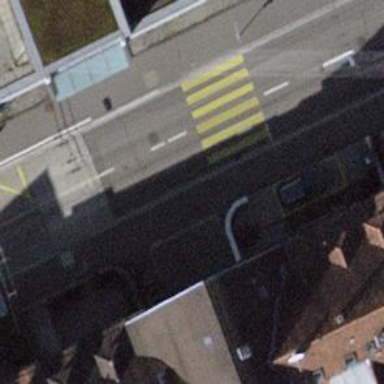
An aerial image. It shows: Residential road with asphalt surface and opposite cycleway.